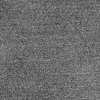
Atmospheric dust classification: dusty